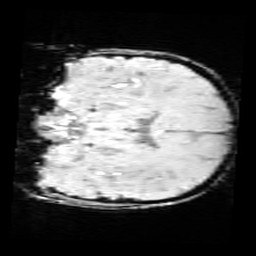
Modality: SWI
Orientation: coronal
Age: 9
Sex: female
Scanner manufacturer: siemens
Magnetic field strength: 3 T
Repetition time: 0.027 s
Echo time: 0.02 s